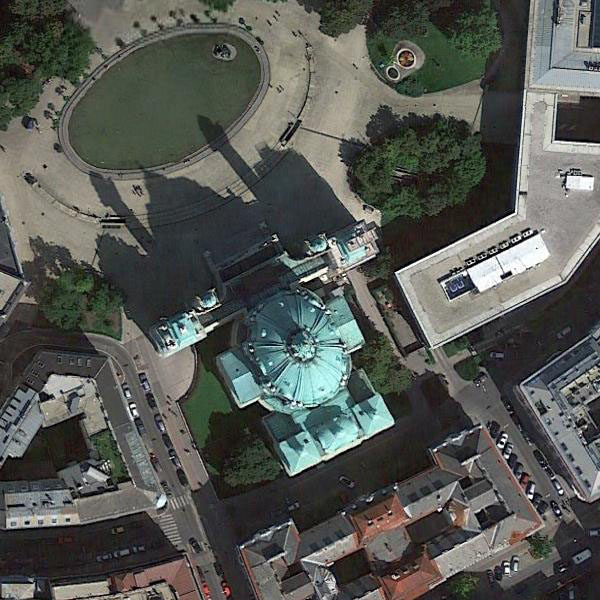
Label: Church